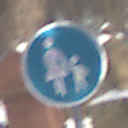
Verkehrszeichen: Gehweg
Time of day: MorningAfternoon
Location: Outdoor (Special)
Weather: Clear
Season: Winter
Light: Natural